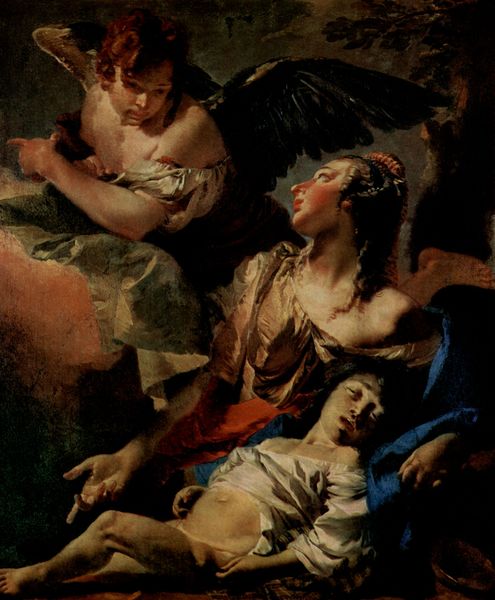
Titel: Hagar und Ismael
Künstler: Giovanni Battista Tiepolo
Standort: Venezia
Institution: Scuola di San Rocco
Schlagwörter: baum, blau, dunkel, flügel, fuß, gemälde, gott, hand, haut, himmel, laub, mann, nackt, rubens, schatten, schlaf, umhang, weiß, aquarell, dreieck, frauen, gelb, grün, menschen, ausschnitt, bewegung, braun, brust, finger, frau, frisur, geste, grau, haar, kleid, licht, mund, nacht, nase, orange, profil, schwarz, blick, dame, rot, tuch, wolke, malerei, gesichter, hemd, jung, arm, augen, barock, blicke, falten, federn, gesicht, leiche, tod, tot, trauer, bildnis, hals, hände, niederlande, öl, busch, gewand, stoff, gewänder, kind, mutter, pflanze, locken, rosa, rouge, schulter, fliegen, kinder, engel, putte, bewegt, liegen, schlafen, enge, italien, ausdruck, kissen, zeigefinger, zopf, bemälde, nabel, bauch, faltenwurf, junge, bauchnabel, zeigen, leuchten, knabe, krank, glaube, religion, zweig, schweben, traum, mutter und kind, anschauen, augenlider, geschlossene augen, gestus, leben, jesus, pieta, sterben, leiden, mittelalter, schwingen, flämisch, hermes, deuten, fragend, maria, bote, bitte, zeige, erzengel, mystik, sohn, rettung, erlösung, josef, mutte, botschaft, schwrz, grua, schläft, weisen, bauschen, blaues tuch, tiepolo, verkündung, hilf, gebärde, nakct, himmlisch, darbietung, zerissen, kanbe, todesengel, ffrauen, barockmalerei, blush, erröten, errötung, flügeld, schläfzt, 3 peronen, 1 schlafend, 1 engel, blau-rot, mysthik, schfa